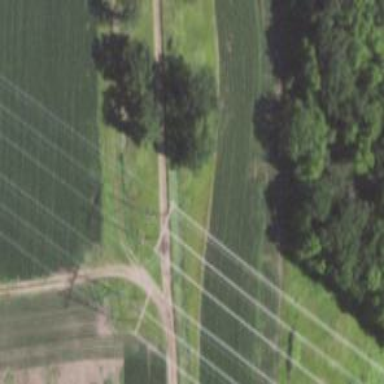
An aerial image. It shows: H-frame power tower with distinctive design.